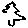
Label: tree